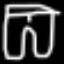
Label: pants